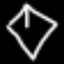
Label: diamond